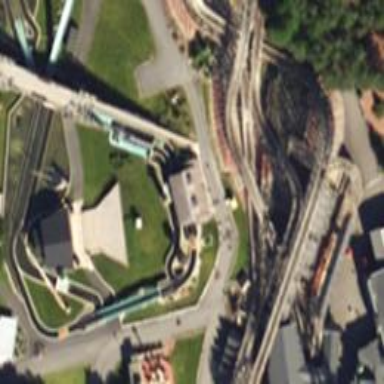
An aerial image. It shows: Track for log flume.